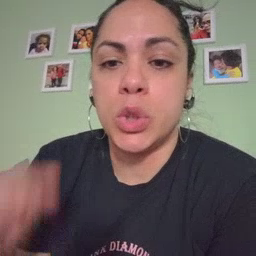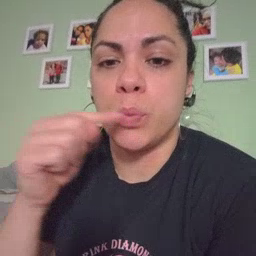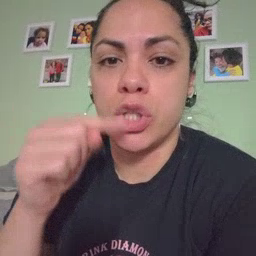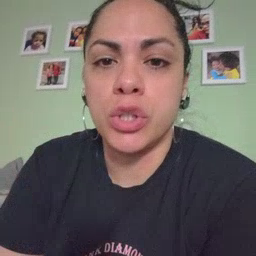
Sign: toothbrush